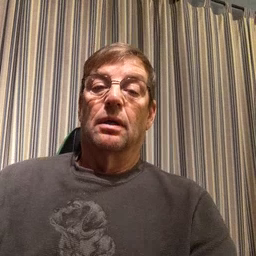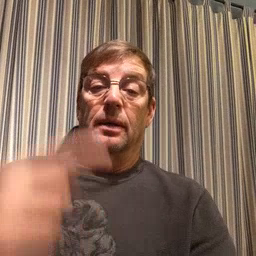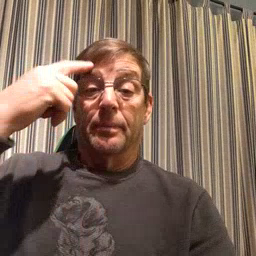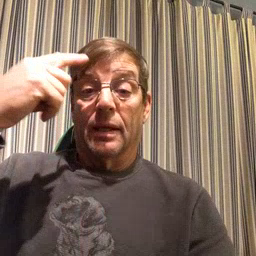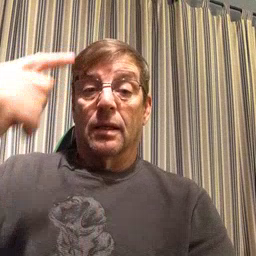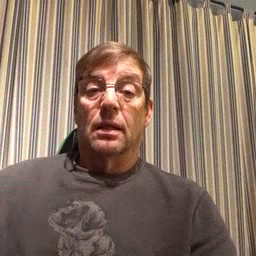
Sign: penny